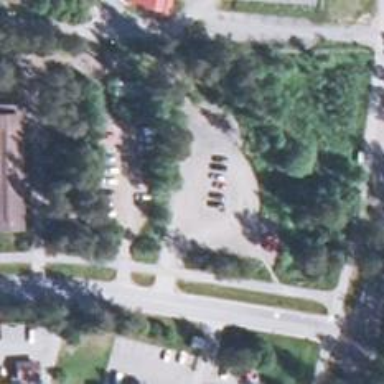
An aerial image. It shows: Parking area with unpaved surface.